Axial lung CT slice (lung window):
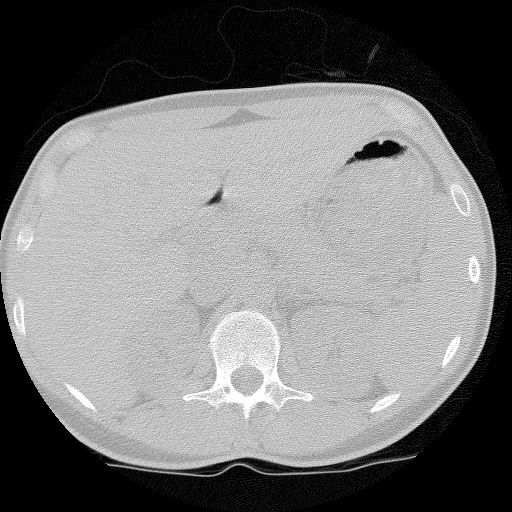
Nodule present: no